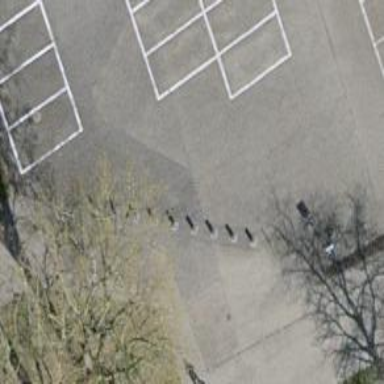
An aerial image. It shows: Bollard barrier.